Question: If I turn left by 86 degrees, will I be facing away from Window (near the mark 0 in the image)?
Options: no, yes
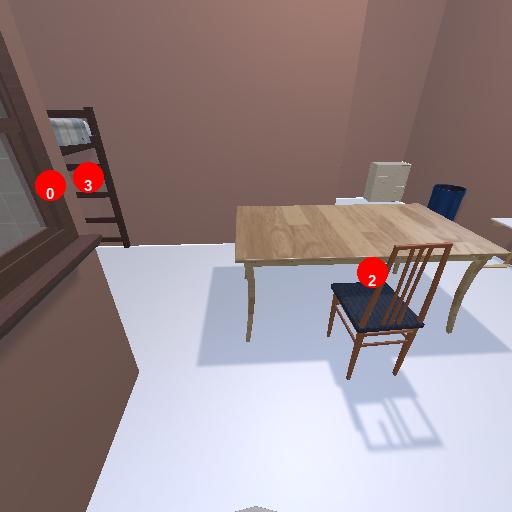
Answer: no